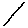
Label: line